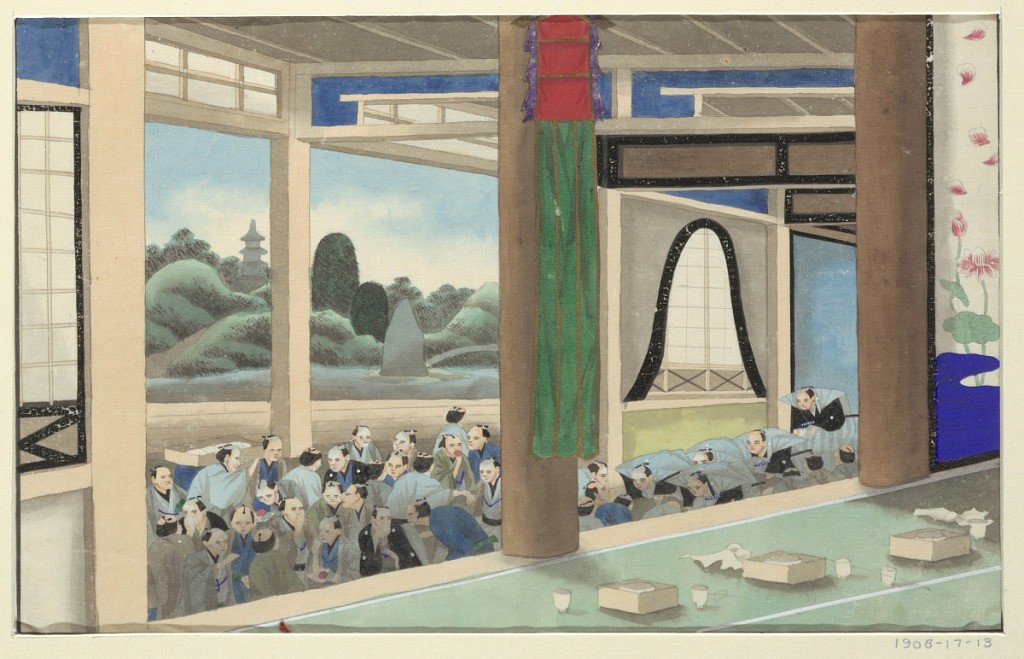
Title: One of Sixteen Scenes of the Death and Burial of a Man
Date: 19th century
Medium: Japan watercolor on silk or paper
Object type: Drawing
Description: From a series of sixteen scenes of the death and burial of a man in Japan.